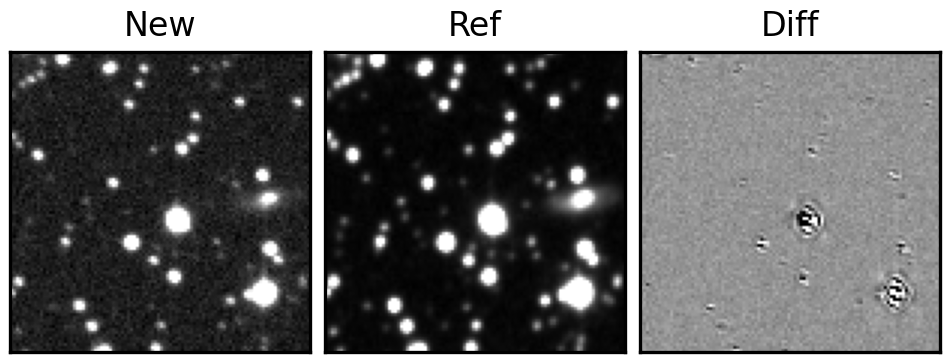
Label: bogus